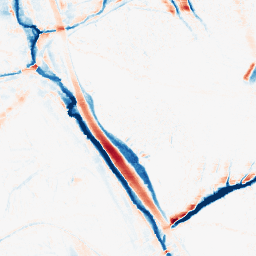
Category: morphological
Decomposition family: morphological_ellipse
Decomposition parameters: operation: average
width: 10
height: 20
Upsampling method: cubic_catmull_rom
Upsampling parameters: scale: 4
Upsampling scale: 4